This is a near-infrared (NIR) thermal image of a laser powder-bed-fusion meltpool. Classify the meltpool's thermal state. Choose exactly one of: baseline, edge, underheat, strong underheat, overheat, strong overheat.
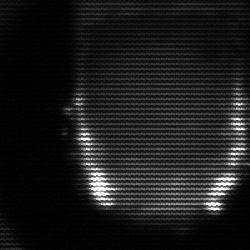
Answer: baseline